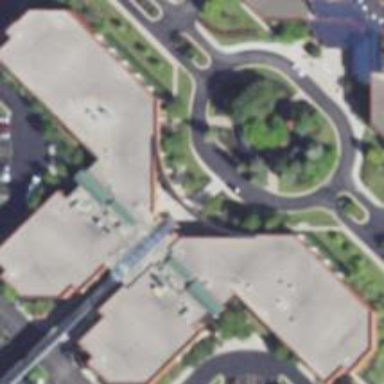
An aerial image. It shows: Commercial building with flat roof.